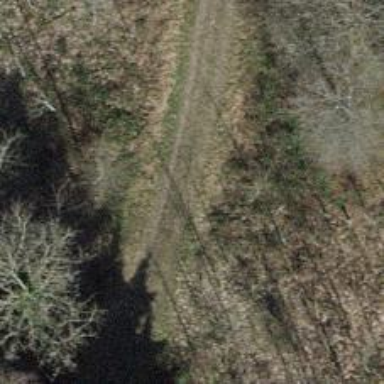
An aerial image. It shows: Track with grade 3 tracktype.